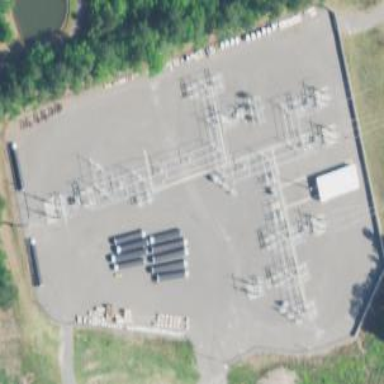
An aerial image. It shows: Power substation with fence around it. The substation is used for switching.